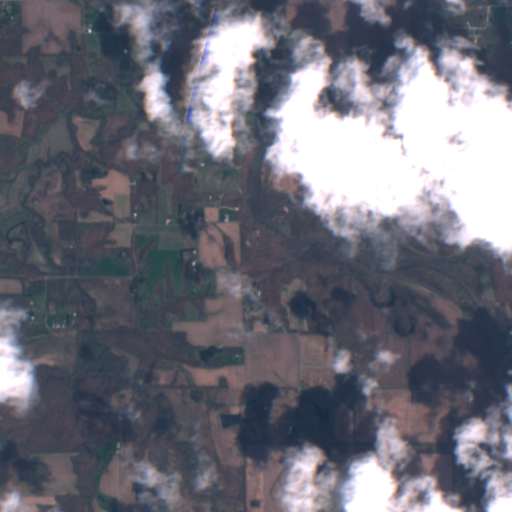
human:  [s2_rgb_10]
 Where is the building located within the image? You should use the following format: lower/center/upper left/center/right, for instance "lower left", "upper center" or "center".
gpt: The building is located in the center left of the image.
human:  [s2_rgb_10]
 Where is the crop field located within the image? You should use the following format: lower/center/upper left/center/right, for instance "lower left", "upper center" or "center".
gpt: There is no crop field in the image.